Question: I have created a simple CLR procedure that creates a Folder. The problem is that each time I create the procedure inside SQL Server using the "CREATE PROCEDURE..." statement, the procedure is automatically encrypted. I am not using the WITH ENCRYPTION clause and I am also aware that it cannot be used for CLR objects so I am confused here.
Here is my code:
'''
CREATE PROCEDURE CreateFolder(@Path nvarchar(500), @FolderName nvarchar(50), @ReturnCode int output, @ReturnMessage nvarchar(500) output )
WITH EXECUTE AS OWNER
AS
EXTERNAL NAME MyLibrary.[MyLibrary.StoredProcedures].CreateFolder
GO
'''
I am using SQL Server 2008 R2 workgroup edition.

Any help is much appreciated.
Thank you.
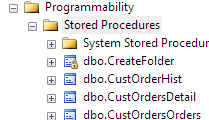
Answer: Is it just showing it as encrypted because you can't see the code for it in Management Studio? You can't script to ALTER or anything so that is likely why.